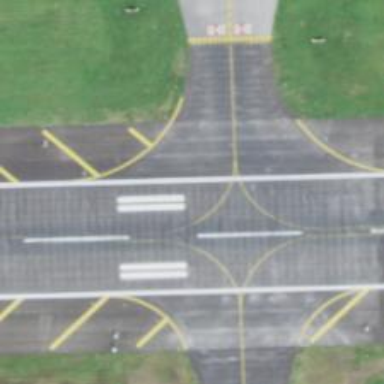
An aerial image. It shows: View of taxiway at the airport.